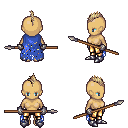
a pixel art fantasy rpg character, female body template, human, tanned skin, blue tattered cape, gold greaves, white blonde mohawk hairstyle, metal gloves, metal boots, spear, four views (front, back, left, right), 2x2 character sprite sheet, small pixel art, hard edges, no anti-aliasing